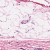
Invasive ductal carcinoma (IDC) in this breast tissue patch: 0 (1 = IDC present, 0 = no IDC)